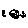
Label: smiley face